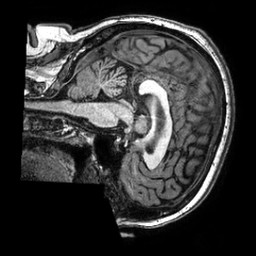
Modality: T1w
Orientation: sagittal
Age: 56
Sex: female
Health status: healthy